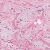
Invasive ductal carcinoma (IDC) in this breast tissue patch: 0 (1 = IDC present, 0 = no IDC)